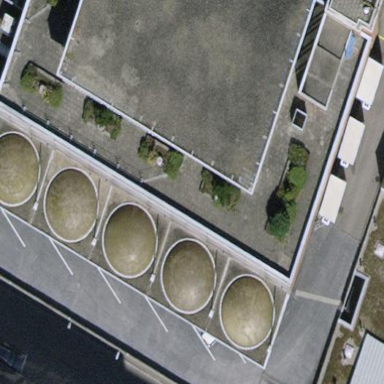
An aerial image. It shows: View of roof of building.